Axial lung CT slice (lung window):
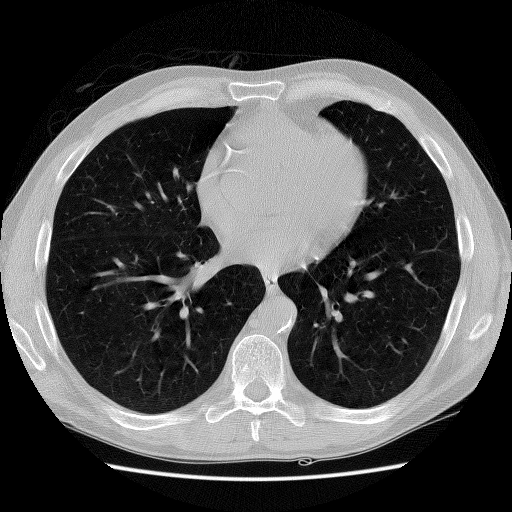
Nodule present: no